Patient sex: M
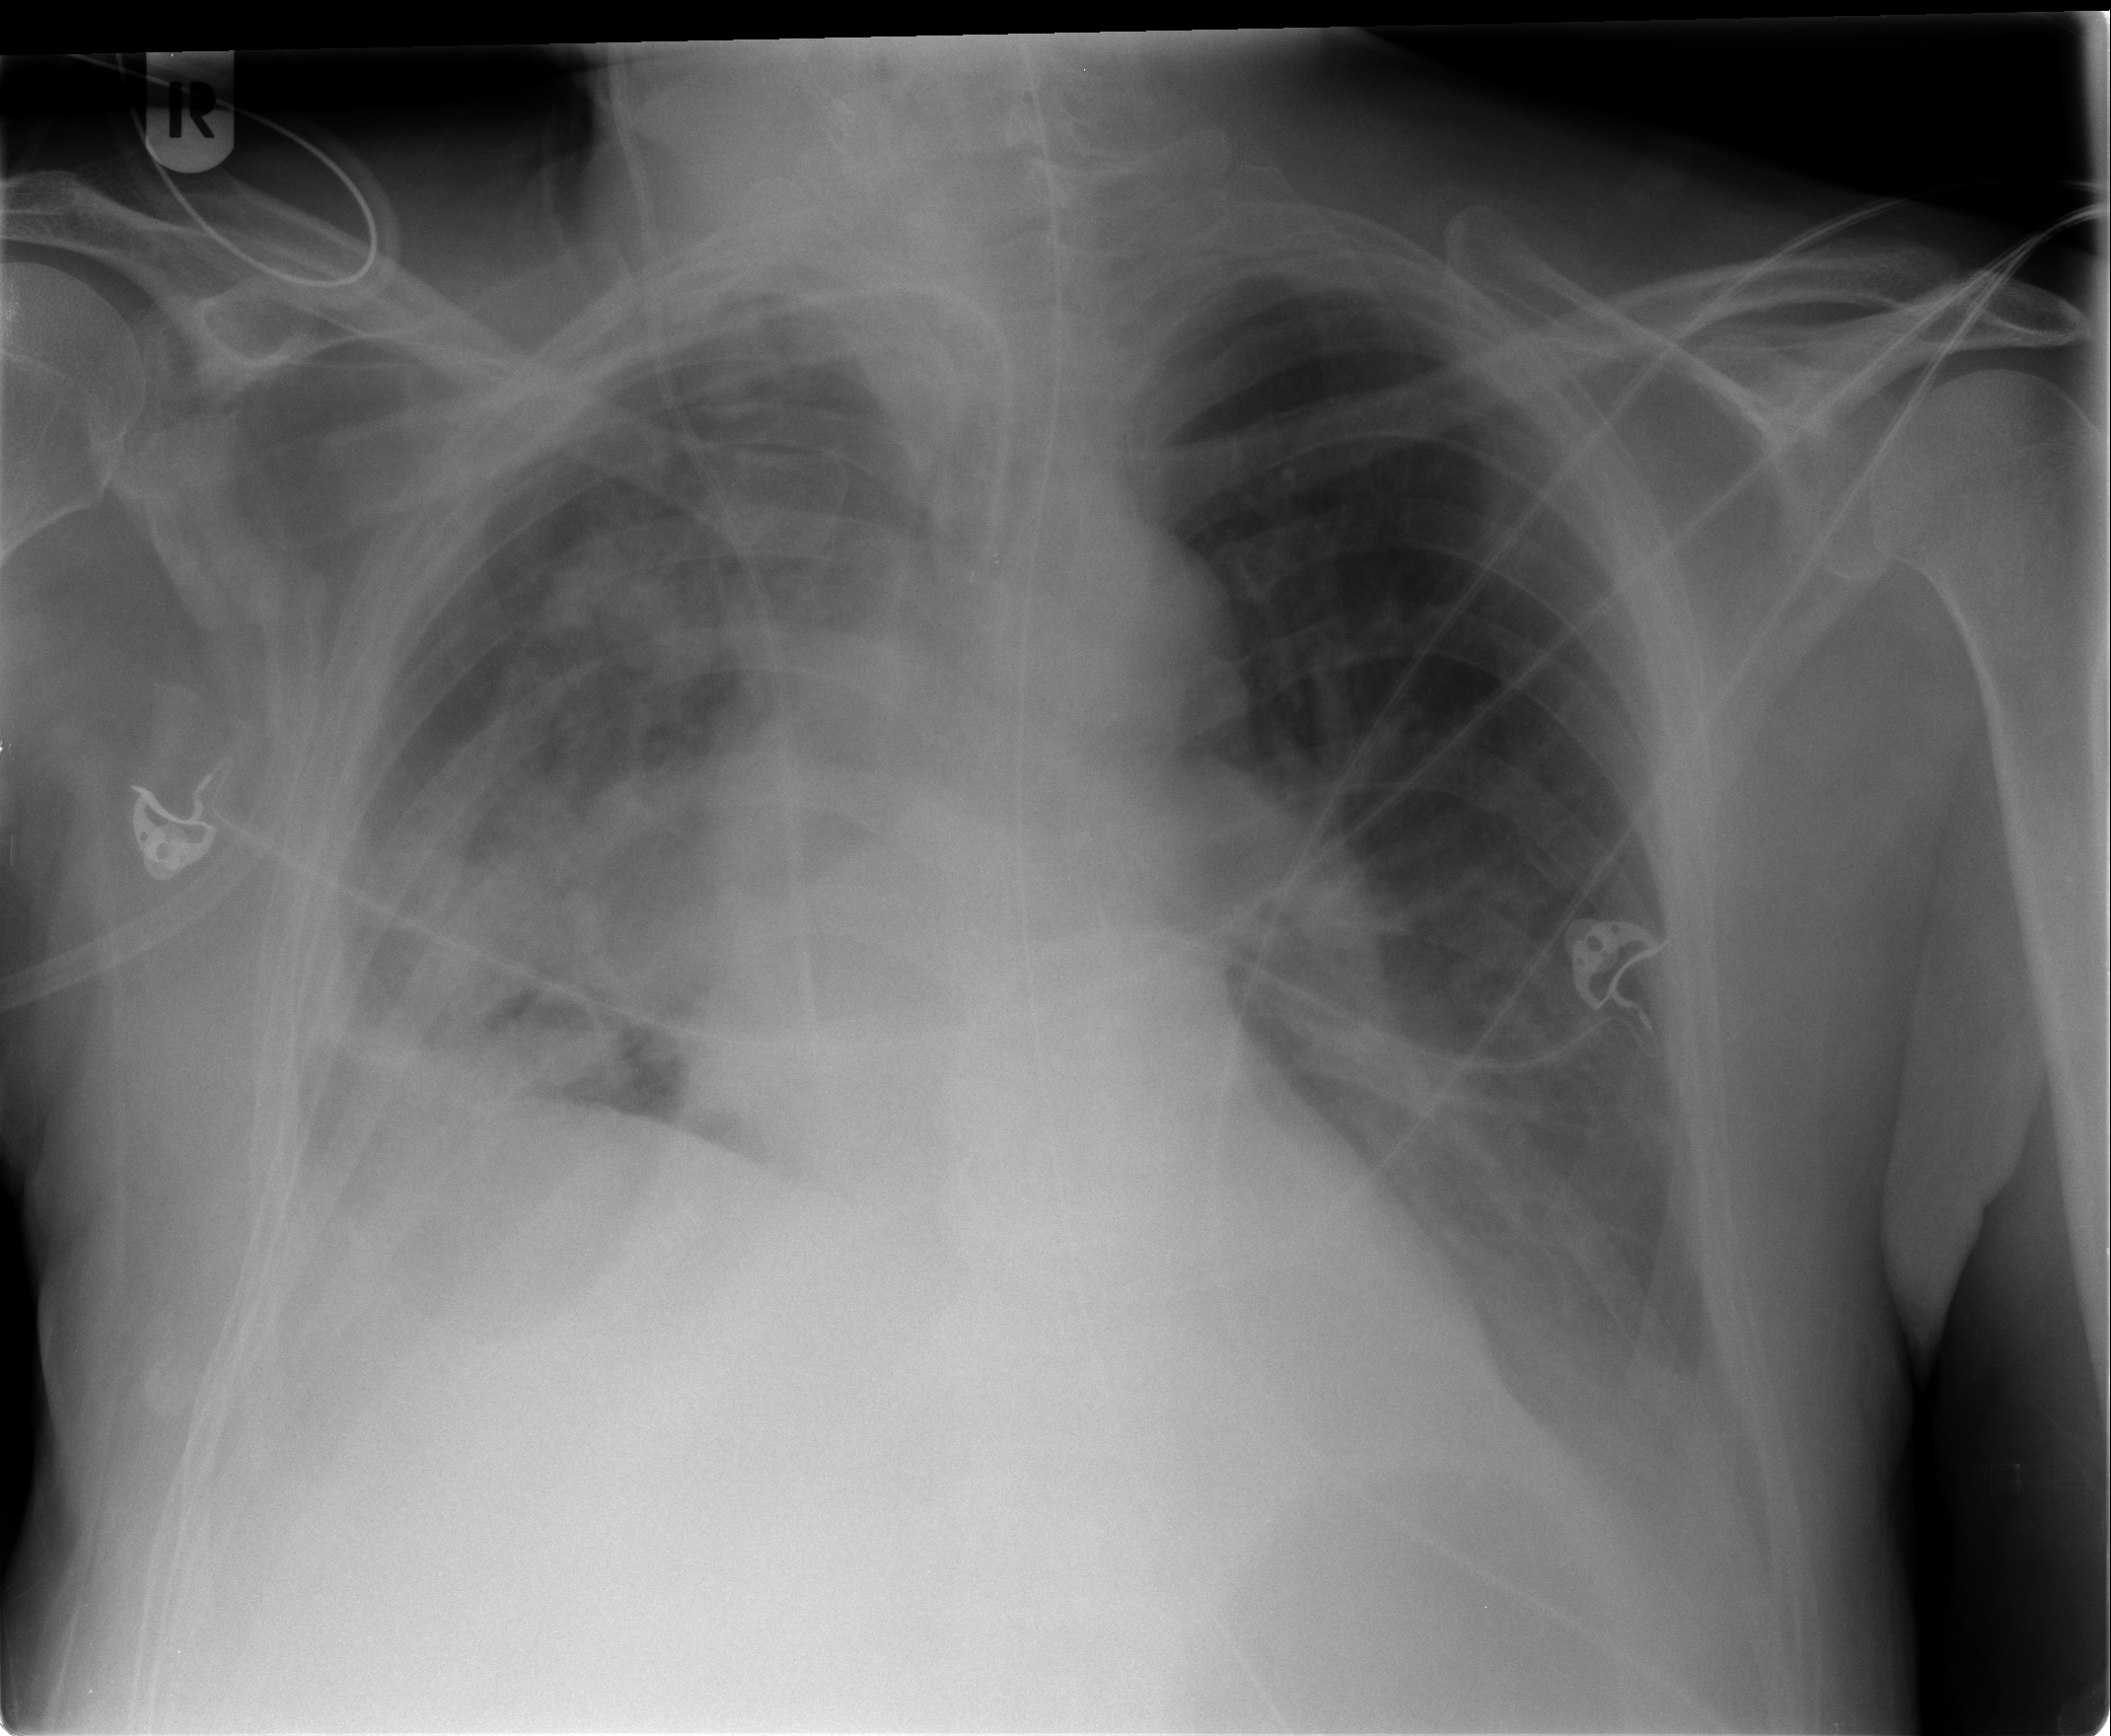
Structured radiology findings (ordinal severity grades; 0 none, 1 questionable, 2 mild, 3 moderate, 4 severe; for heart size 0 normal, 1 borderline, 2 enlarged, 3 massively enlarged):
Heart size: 0
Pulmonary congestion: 0
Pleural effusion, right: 2
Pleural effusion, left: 2
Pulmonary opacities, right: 4
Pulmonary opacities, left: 0
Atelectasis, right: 2
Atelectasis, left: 2